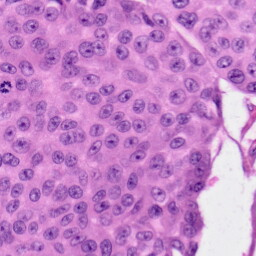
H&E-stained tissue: Skin